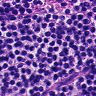
Metastatic tissue present: no